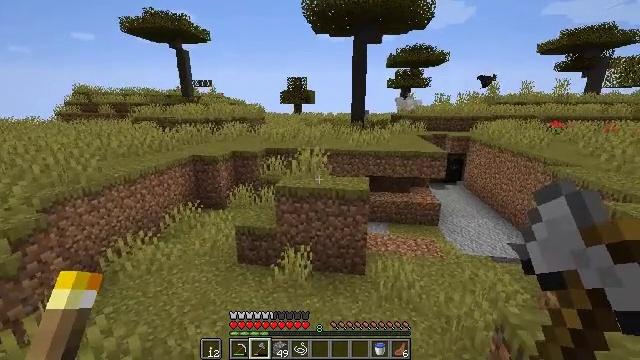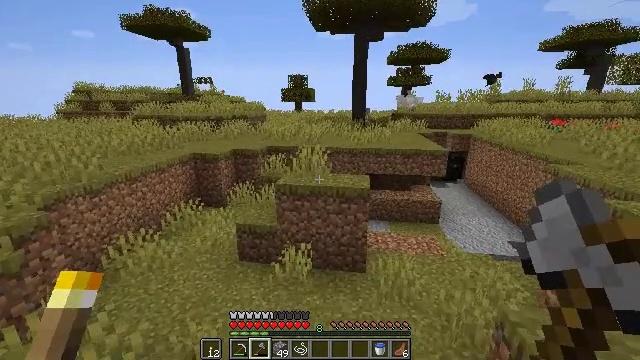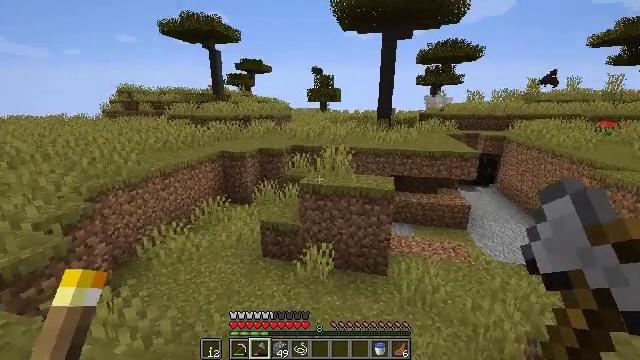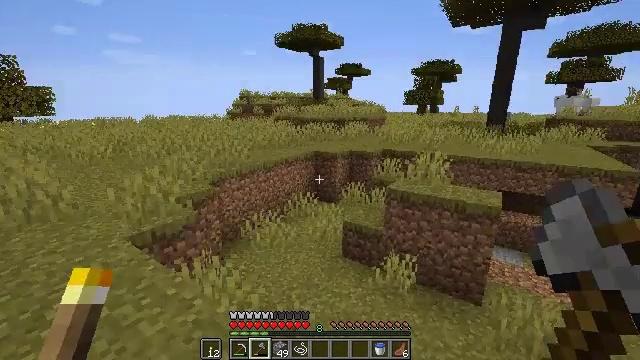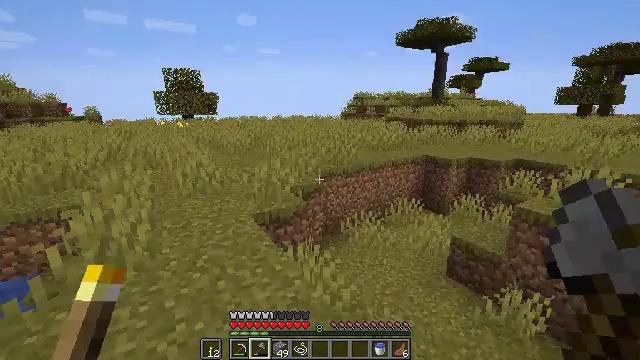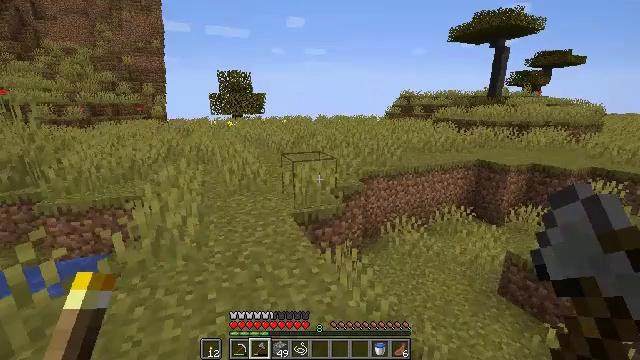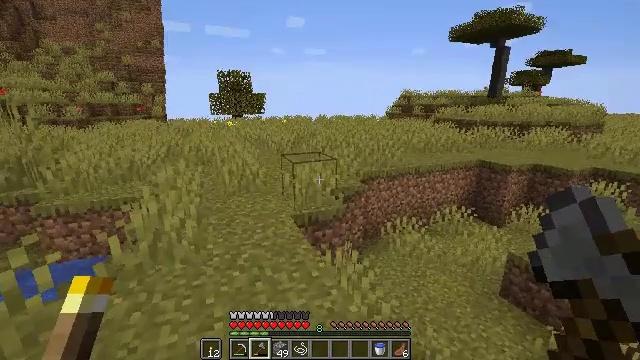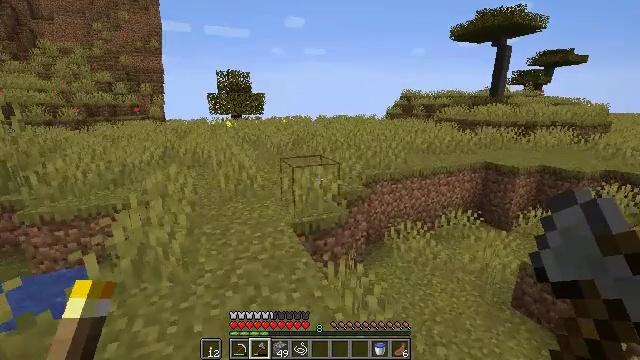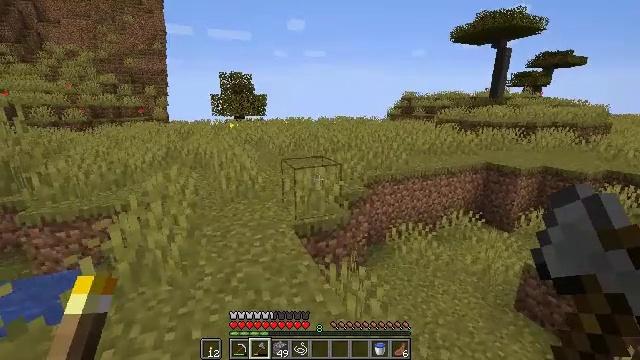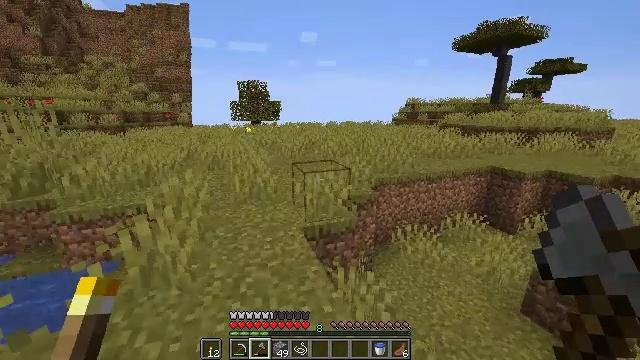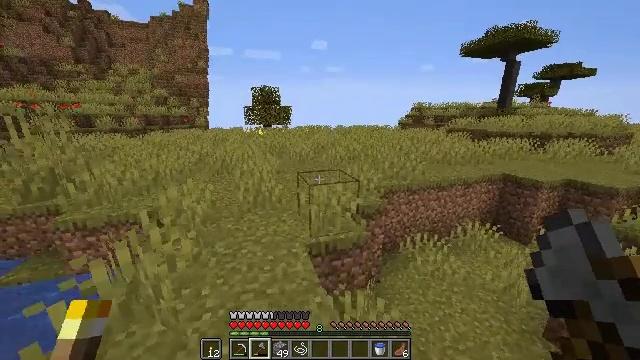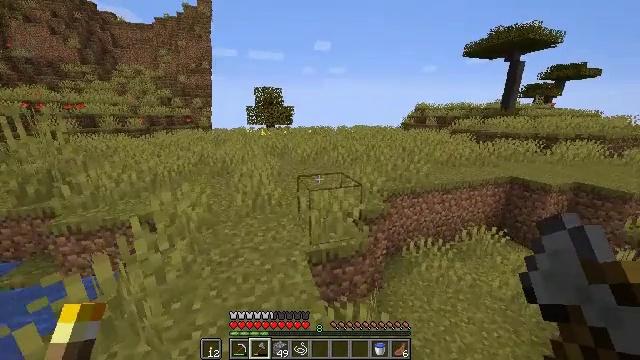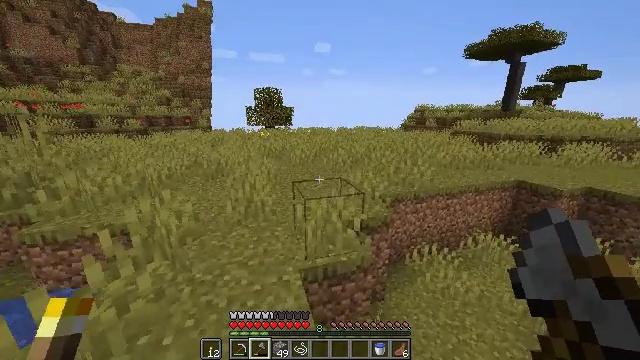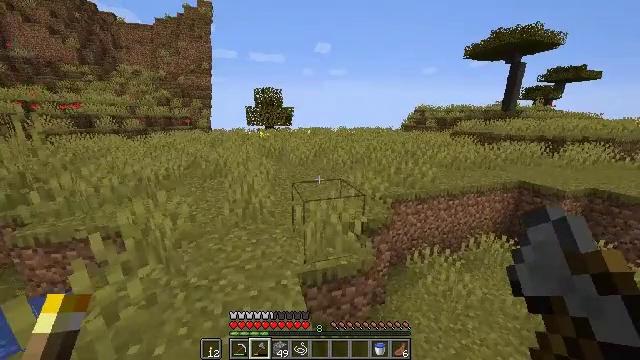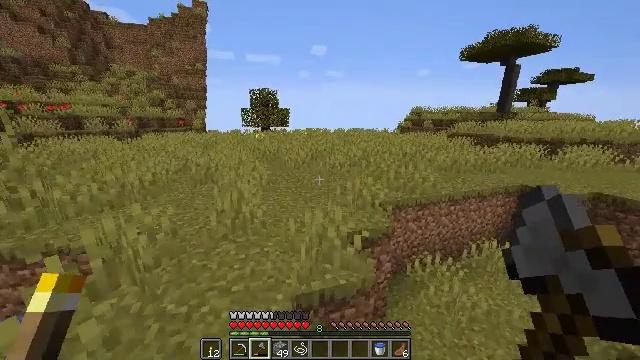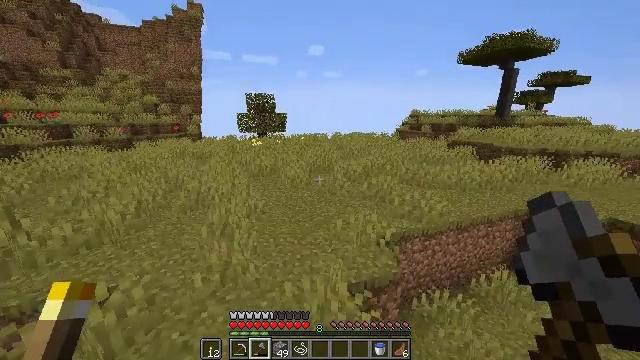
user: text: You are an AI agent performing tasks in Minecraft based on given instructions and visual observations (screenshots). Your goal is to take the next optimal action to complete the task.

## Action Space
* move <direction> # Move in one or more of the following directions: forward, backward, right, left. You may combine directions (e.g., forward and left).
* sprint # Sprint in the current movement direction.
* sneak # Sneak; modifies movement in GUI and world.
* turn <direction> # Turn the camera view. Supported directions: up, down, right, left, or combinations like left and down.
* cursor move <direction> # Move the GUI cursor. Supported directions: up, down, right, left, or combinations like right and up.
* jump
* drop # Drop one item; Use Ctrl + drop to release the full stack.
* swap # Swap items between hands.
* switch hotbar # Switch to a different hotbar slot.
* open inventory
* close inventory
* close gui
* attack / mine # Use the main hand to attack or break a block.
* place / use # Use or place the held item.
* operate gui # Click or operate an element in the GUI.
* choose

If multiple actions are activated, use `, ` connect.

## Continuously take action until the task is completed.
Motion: motion action
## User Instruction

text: Mine the orange carpet to pick it up.
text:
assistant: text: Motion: attack / mine
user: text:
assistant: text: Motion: turn left, attack / mine
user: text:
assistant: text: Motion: turn left, attack / mine
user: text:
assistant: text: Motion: turn left, attack / mine
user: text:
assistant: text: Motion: move forward, turn left, attack / mine
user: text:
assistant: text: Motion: move forward, attack / mine
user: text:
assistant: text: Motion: move forward, sprint, attack / mine
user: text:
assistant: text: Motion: move forward, sprint, attack / mine
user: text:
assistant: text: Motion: move forward, sprint, turn left, attack / mine
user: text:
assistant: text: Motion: move forward, sprint, turn left, attack / mine
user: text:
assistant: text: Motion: move forward, sprint, attack / mine
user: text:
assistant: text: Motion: move forward, sprint, attack / mine
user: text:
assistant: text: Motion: move forward, sprint, attack / mine
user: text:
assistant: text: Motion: move forward, sprint, attack / mine, jump
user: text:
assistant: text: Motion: move forward, sprint, attack / mine, jump
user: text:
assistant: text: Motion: move forward, sprint, attack / mine, jump
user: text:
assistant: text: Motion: move forward, sprint, attack / mine, jump
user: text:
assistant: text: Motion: move forward, sprint, attack / mine, jump
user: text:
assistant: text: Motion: move forward, sprint, attack / mine, jump
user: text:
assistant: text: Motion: move forward, sprint, attack / mine, jump
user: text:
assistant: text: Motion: move forward, sprint, attack / mine, jump
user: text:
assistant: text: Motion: move forward, sprint, attack / mine
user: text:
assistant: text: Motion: move forward, sprint, turn right, attack / mine
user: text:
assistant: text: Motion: move forward, turn right and up, attack / mine
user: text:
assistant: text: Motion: move forward, turn right, attack / mine
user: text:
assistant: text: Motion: move forward, turn right and up, attack / mine
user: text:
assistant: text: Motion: move forward, attack / mine
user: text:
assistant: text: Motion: move forward, attack / mine
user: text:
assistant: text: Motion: move forward, attack / mine
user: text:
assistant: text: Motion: move forward, attack / mine